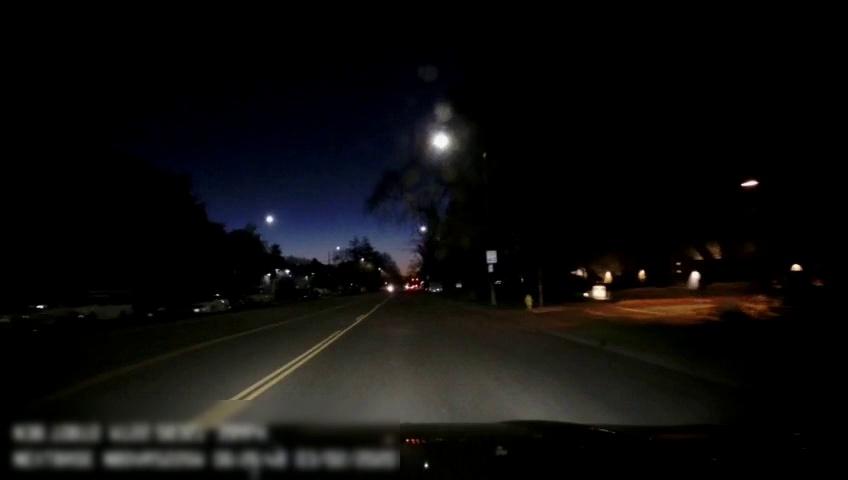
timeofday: Night
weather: Cloudy
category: Drivable Space
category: Vehicles | Truck
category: Vehicles | Car
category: Vehicles | Car
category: Vehicles | Van
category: Vehicles | Van
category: Lanes | Current Lane
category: Lanes | Opposite Lane
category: Traffic | Signs